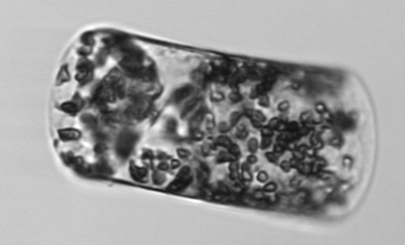
Label: Guinardia_flaccida